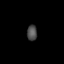
Tissue: prostate
Cell type: T cells
Senescence score: 0.336
Nuclear area (px): 150
Mean DAPI intensity: 77.287